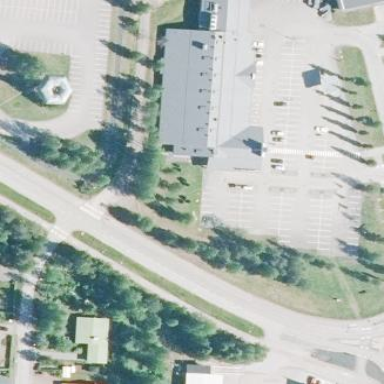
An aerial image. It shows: Supermarket located in building.